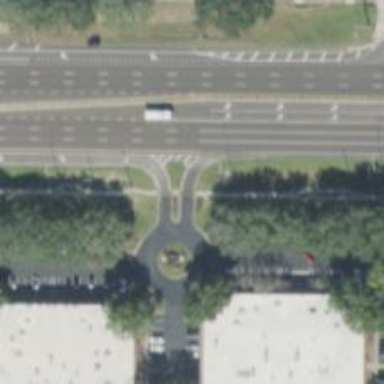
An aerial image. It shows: Uncontrolled road crossing.